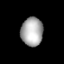
Tissue: lung
Cell type: Endothelial cells
Senescence score: 0.2277
Nuclear area (px): 616
Mean DAPI intensity: 170.247